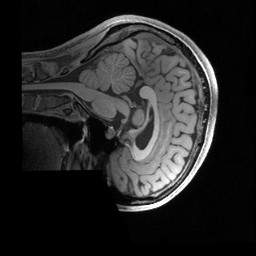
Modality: T1w
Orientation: sagittal
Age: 22
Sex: female
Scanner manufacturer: siemens
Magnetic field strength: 3 T
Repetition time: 2.4 s
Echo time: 0.00224 s